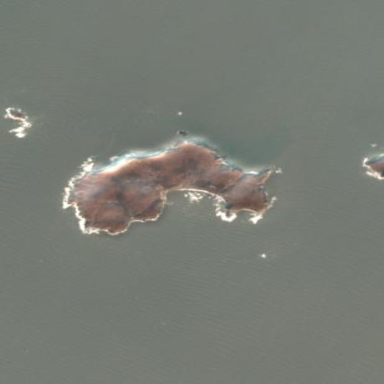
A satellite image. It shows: Island with natural coastline.